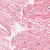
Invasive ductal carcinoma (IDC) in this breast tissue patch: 0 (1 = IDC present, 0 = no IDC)